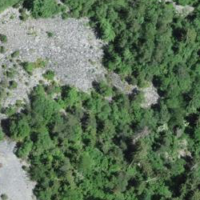
EUNIS habitat code: 43
Species observed at this site:
Chamaenerion dodonaei